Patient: sex F, age 63
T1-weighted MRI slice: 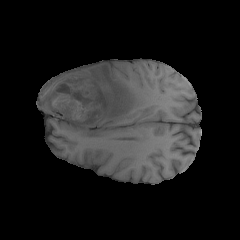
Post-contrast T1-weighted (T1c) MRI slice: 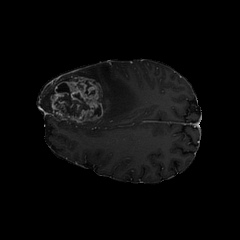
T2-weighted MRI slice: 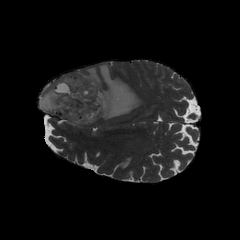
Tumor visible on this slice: yes
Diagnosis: Glioblastoma, IDH-wildtype
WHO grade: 4